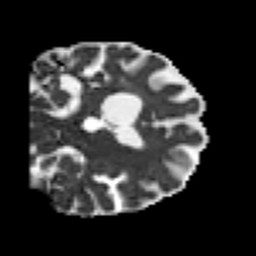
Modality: MD
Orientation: coronal
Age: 67
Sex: female
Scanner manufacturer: siemens
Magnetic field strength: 3 T
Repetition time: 7.3 s
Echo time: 0.087 s